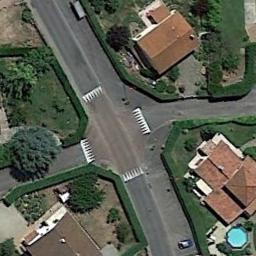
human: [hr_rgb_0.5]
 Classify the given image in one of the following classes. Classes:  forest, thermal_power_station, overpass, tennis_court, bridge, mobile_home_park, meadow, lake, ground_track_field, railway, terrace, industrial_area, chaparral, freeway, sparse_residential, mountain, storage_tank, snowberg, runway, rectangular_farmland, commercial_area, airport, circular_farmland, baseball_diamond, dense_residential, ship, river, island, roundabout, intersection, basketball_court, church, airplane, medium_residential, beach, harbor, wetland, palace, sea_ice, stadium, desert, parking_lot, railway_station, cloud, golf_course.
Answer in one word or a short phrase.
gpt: intersection